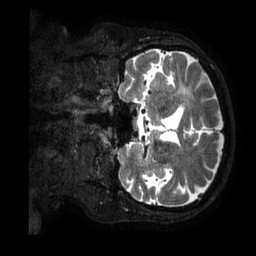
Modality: T2w
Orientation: coronal
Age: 71
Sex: female
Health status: ill
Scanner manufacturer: philips
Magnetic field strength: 3 T
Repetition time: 3.5 s
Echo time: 0.3 s